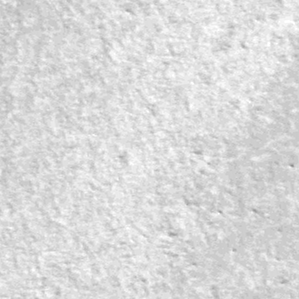
Label: frost